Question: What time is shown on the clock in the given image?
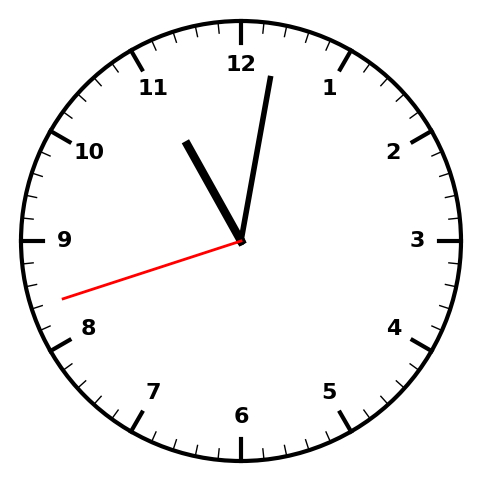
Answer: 11:01:42